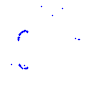
Particle: pion